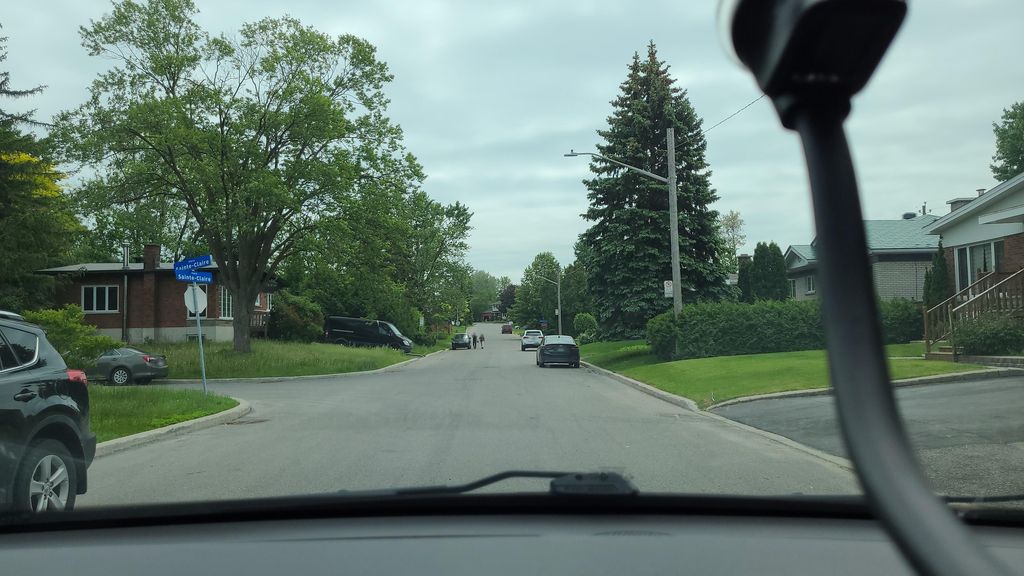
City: montreal